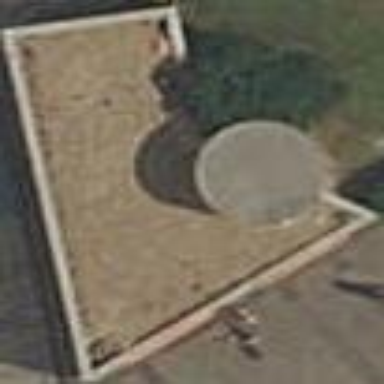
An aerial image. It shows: Flat roof on transportation building.